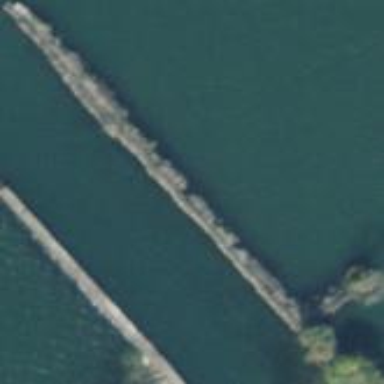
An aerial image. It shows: Breakwater structure.